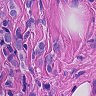
Metastatic tissue present: yes